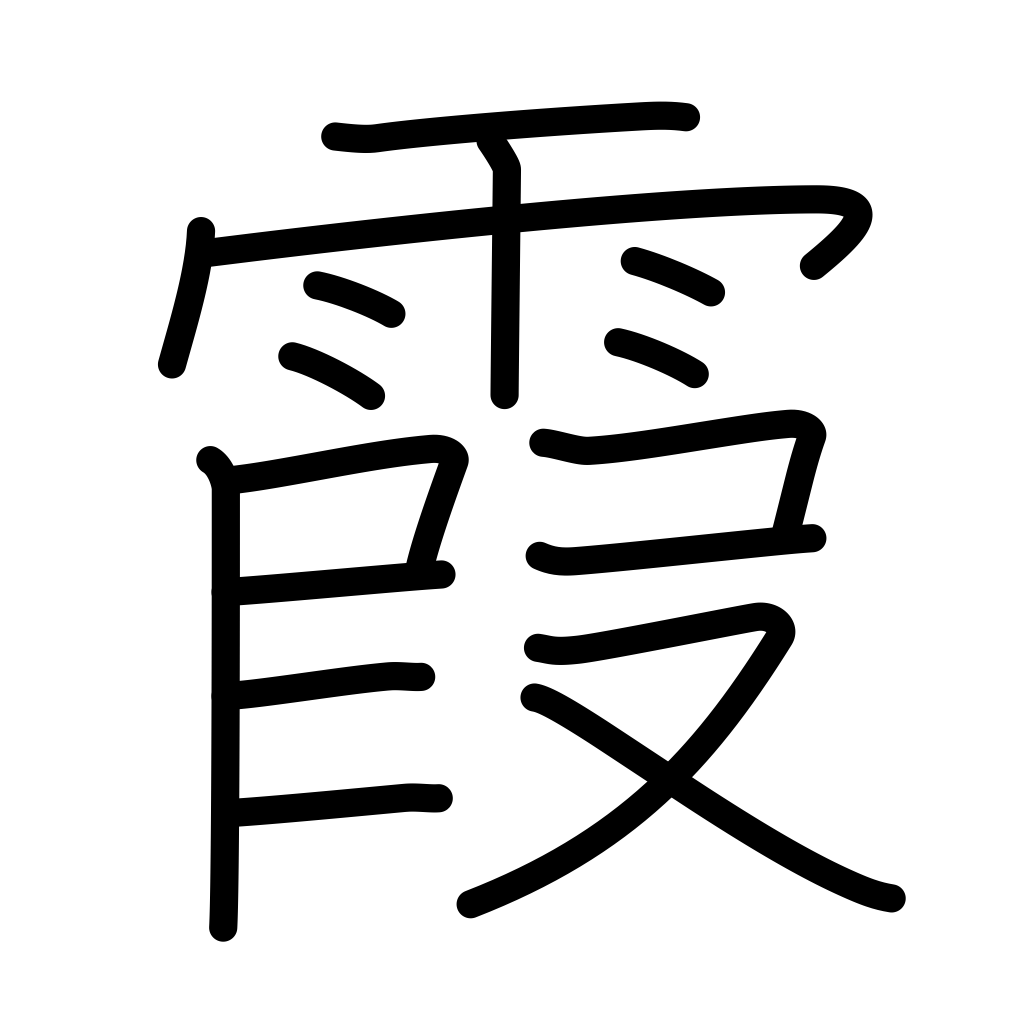
Meaning: be hazy, grow dim, blurred